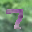
Label: 7